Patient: sex M, age 69
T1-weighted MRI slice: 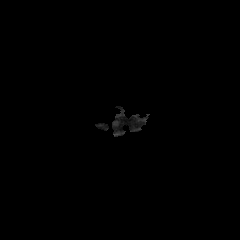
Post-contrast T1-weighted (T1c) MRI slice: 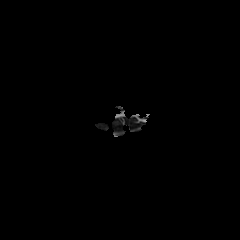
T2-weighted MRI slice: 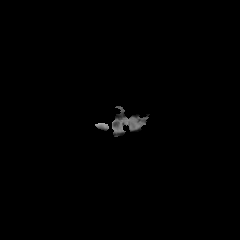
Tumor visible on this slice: no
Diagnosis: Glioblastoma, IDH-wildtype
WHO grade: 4